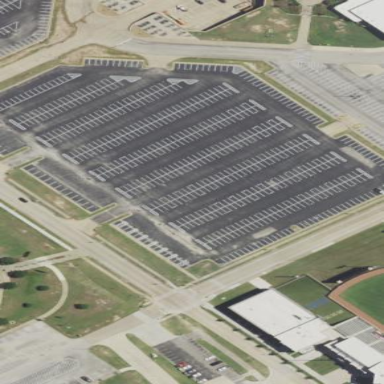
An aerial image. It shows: Parking area with asphalt surface.